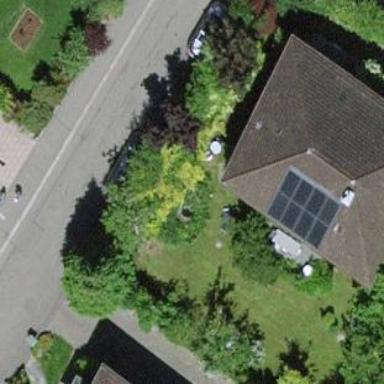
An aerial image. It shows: House with hipped roof.